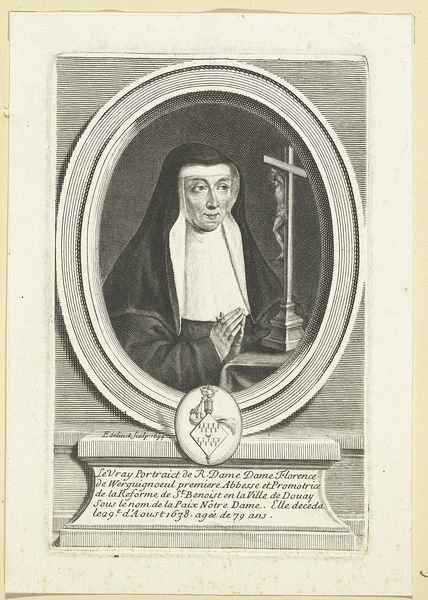
Titel: Portret van Florence de Werguignoeul
Künstler: Gerard Edelinck
Standort: Amsterdam
Institution: Rijksmuseum
Schlagwörter: portrait, gravure, croix, florence, religieuse, nonne, blason, soeur